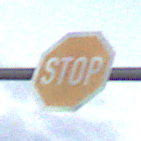
Verkehrszeichen: Stop
Umgebung: Outdoor, Nature
Tageszeit: SunriseSunset
Wetter: PartlyCloudy
Licht: Natural
Jahreszeit: NotSpecified
Kontrast: LowContrast